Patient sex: M
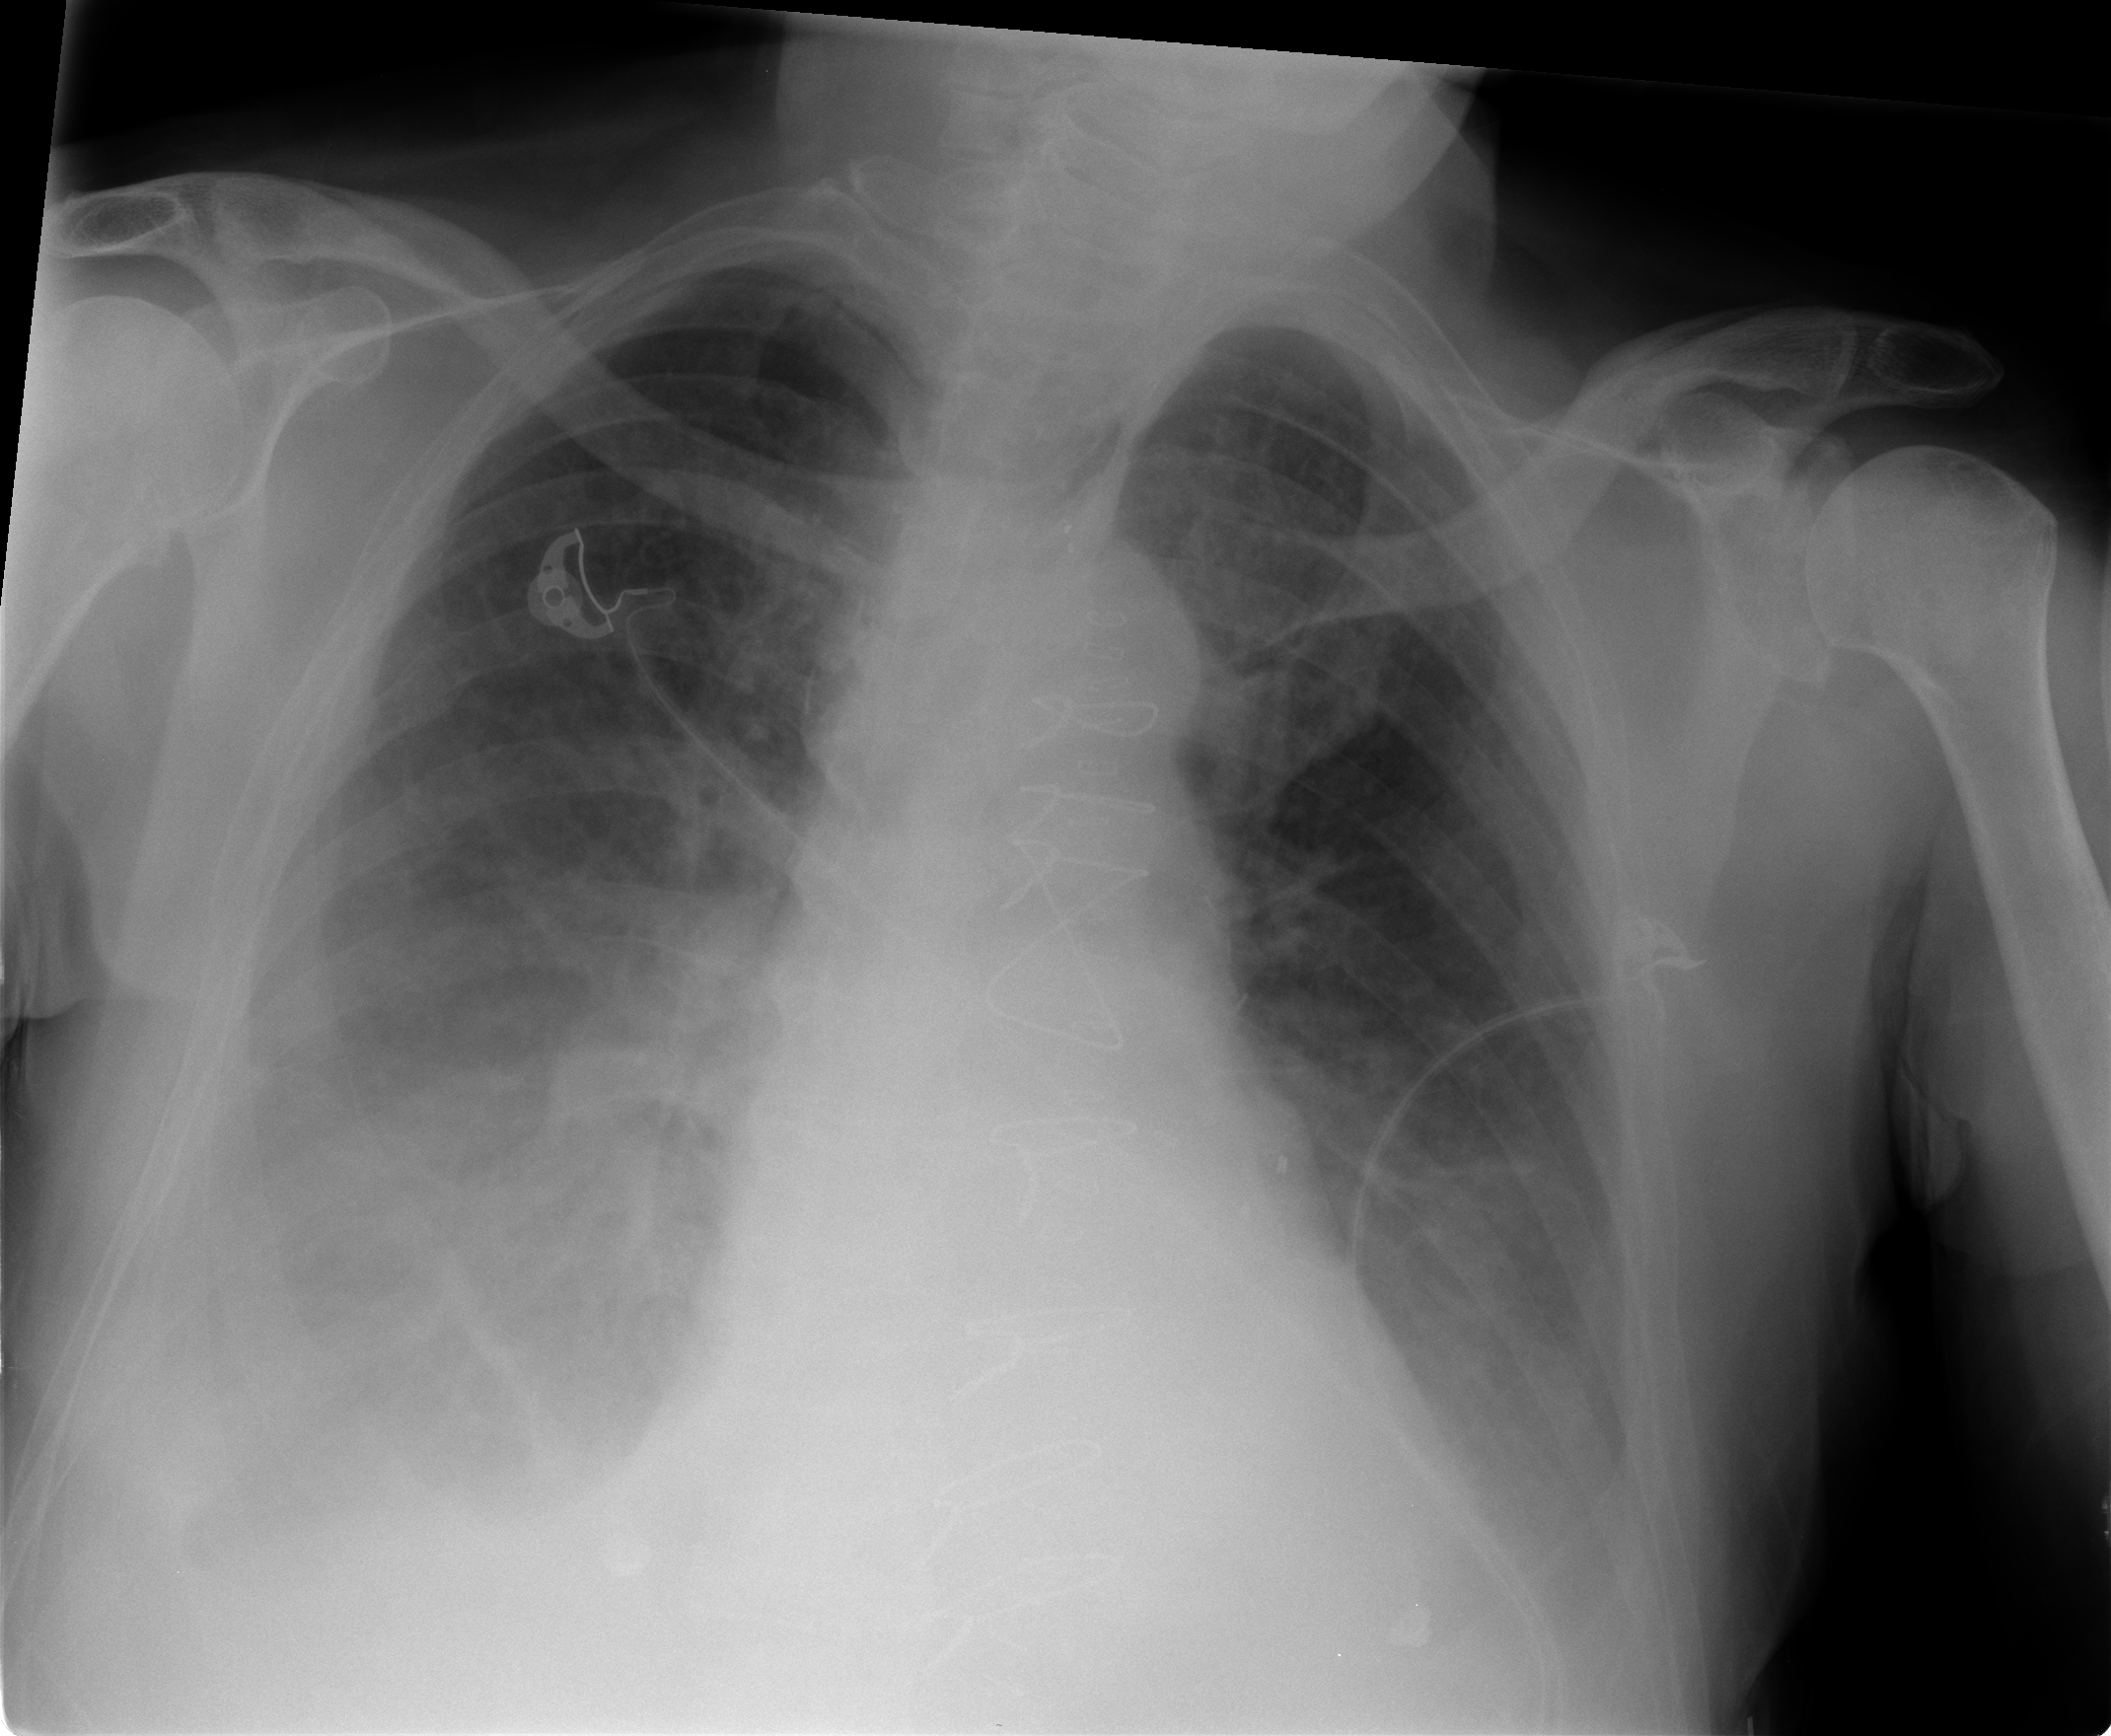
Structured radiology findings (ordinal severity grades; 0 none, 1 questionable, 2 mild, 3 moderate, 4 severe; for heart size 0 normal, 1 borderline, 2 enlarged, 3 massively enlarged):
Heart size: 2
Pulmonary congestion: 2
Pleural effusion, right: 2
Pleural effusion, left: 2
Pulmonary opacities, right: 0
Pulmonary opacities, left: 0
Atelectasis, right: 2
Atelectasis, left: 2